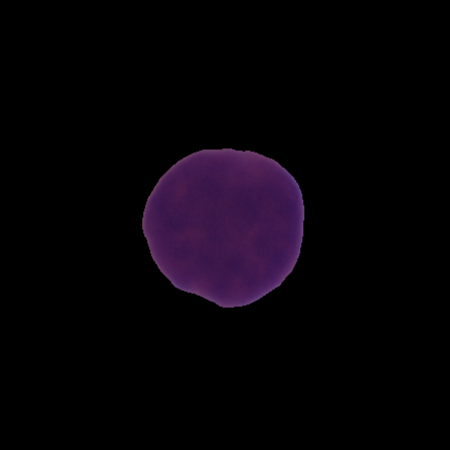
Label: cancer